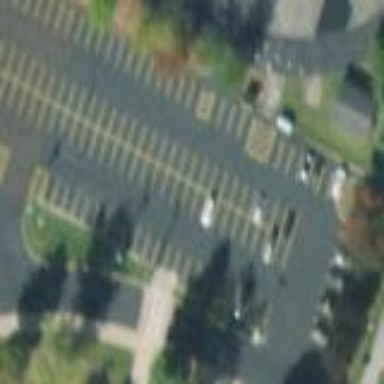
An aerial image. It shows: Parking area.